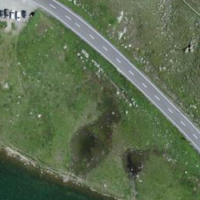
EUNIS habitat code: 31
Species observed at this site:
Eriophorum scheuchzeri
Anthus spinoletta